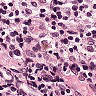
Metastatic tissue present: no